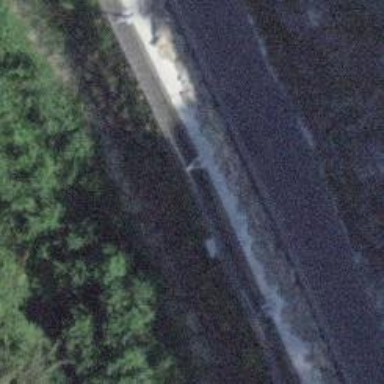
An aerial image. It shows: Retaining wall.